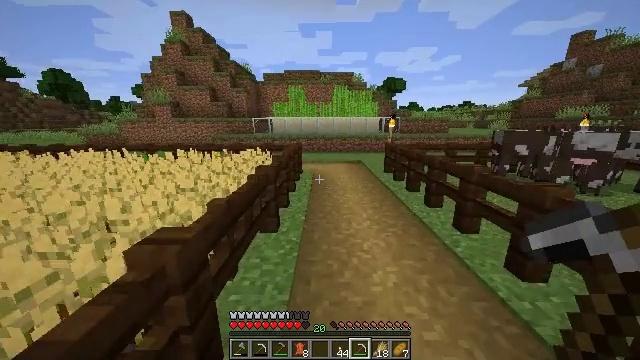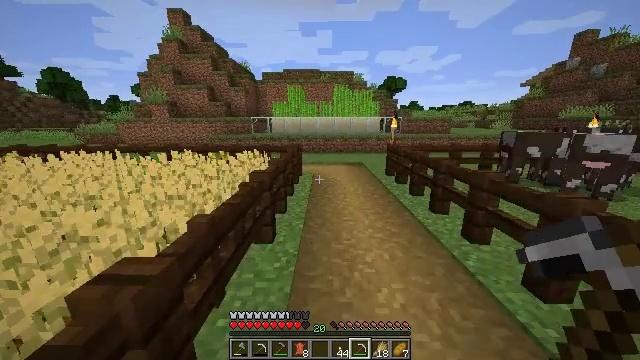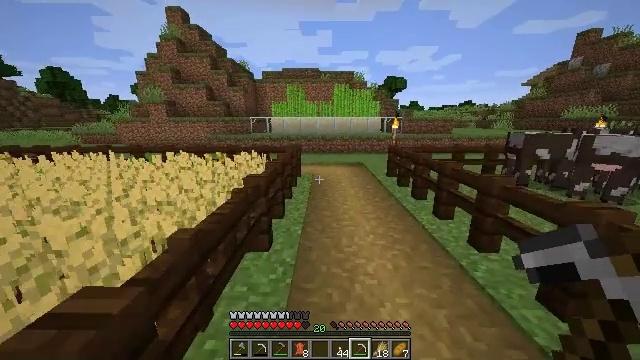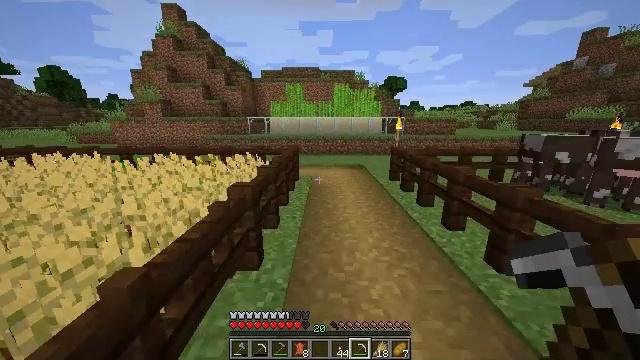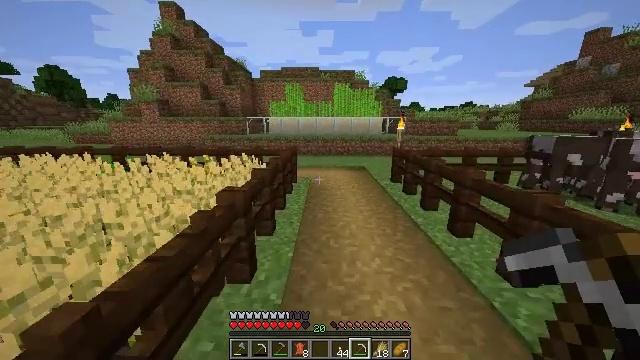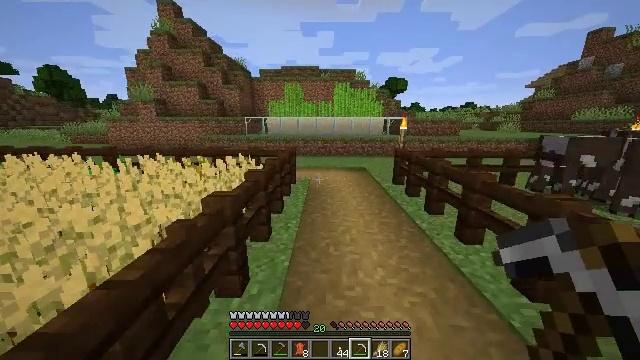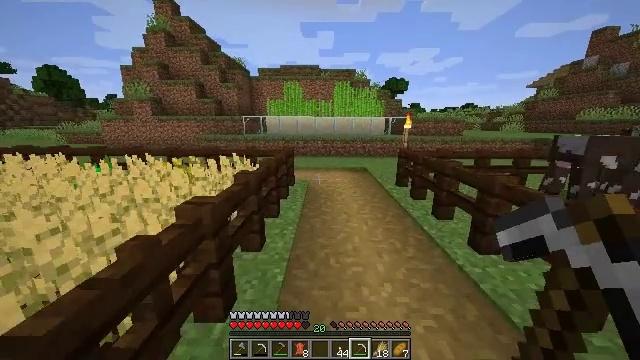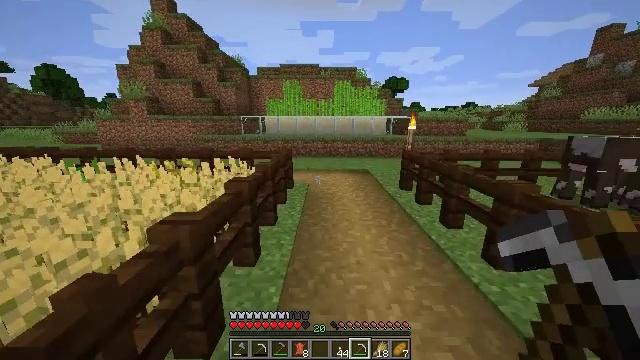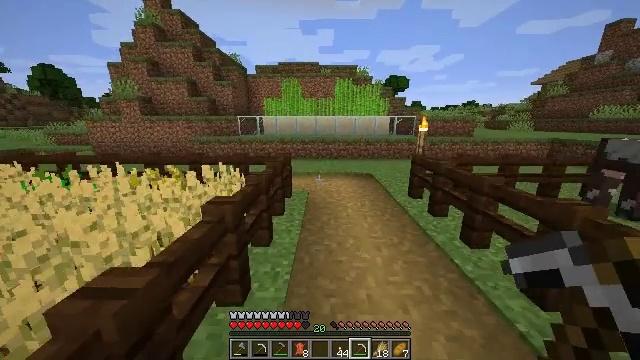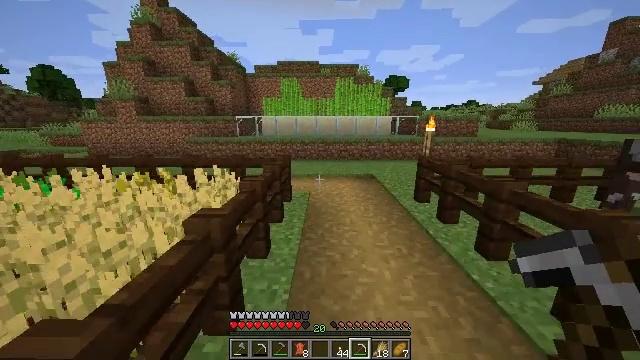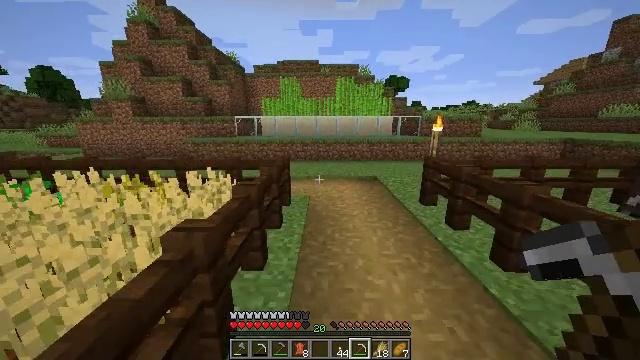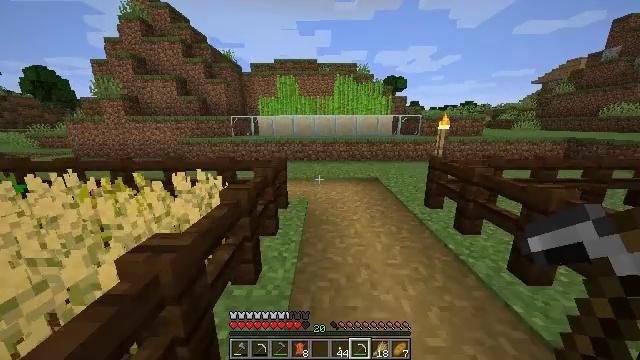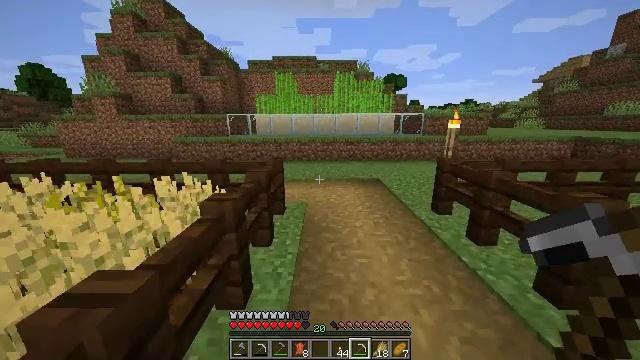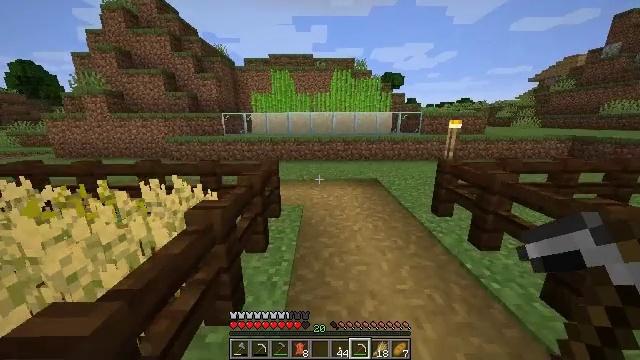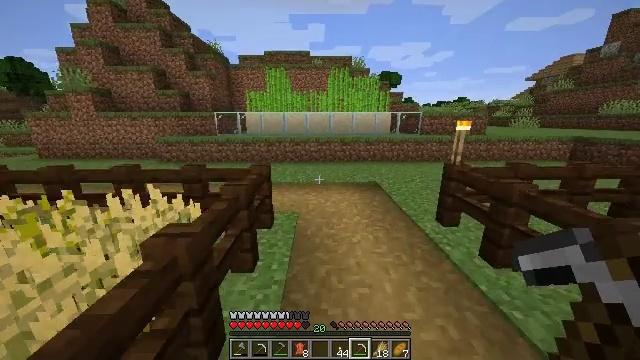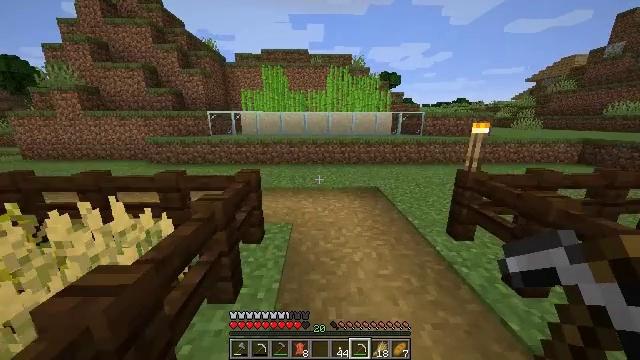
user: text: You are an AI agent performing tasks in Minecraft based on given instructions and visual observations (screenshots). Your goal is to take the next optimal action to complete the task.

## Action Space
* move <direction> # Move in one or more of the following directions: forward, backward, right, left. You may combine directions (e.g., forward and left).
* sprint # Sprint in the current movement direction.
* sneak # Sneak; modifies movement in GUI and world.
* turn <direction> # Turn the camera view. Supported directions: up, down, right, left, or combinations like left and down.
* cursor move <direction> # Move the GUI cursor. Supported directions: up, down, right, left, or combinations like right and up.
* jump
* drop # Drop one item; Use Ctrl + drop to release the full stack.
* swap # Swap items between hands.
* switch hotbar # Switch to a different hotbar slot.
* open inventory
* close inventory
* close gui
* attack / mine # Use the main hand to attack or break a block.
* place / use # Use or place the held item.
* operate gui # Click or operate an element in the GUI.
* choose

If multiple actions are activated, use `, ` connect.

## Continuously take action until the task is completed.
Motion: motion action
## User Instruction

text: Harvest sugar cane from the plant.
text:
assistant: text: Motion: move forward
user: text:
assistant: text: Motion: move forward
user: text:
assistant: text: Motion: move forward
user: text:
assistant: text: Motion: move forward
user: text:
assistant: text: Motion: move forward
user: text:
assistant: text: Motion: move forward
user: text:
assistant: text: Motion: move forward
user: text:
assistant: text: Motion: move forward
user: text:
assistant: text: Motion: move forward
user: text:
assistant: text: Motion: move forward
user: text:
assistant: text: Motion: move forward
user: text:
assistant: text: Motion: move forward
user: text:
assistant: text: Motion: move forward
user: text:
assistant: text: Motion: move forward
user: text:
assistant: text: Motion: move forward
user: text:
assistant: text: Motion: move forward
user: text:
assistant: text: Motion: move forward
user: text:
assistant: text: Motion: move forward
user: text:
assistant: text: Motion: move forward
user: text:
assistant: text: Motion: move forward
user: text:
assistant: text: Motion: move forward
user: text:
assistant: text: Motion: move forward
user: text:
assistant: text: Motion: move forward, turn right
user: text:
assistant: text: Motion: move forward, turn right
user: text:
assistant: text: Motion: move forward, turn right
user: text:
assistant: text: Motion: move forward
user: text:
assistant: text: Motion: move forward and move right
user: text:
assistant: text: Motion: move forward and move right
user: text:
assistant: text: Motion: move forward and move right
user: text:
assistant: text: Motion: move forward and move right